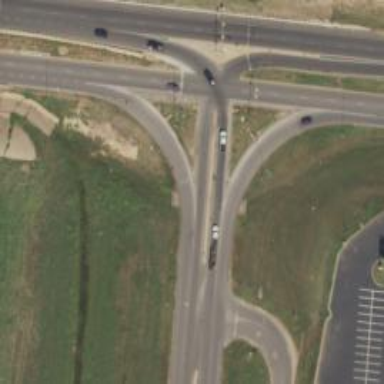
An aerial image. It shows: Trunk link highway.